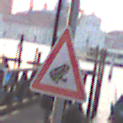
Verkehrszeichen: AmphibienwanderungLinks
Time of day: SunriseSunset
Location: Outdoor (Urban)
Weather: Clear
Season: NotSpecified
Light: Natural